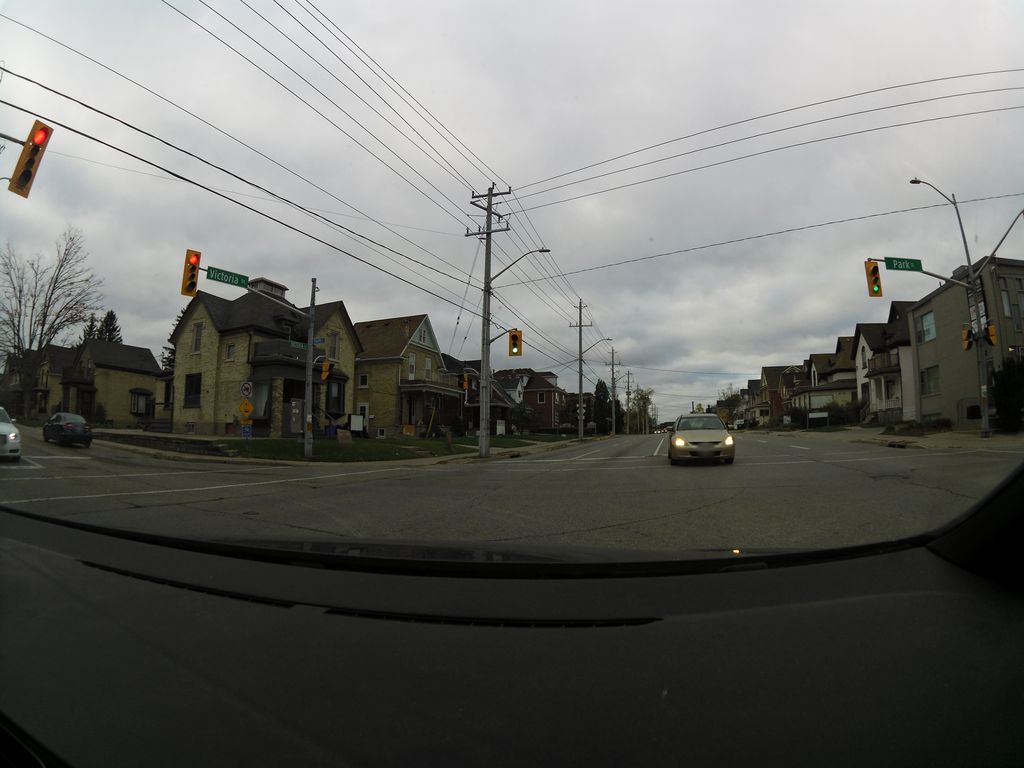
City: kitchener-waterloo